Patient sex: M
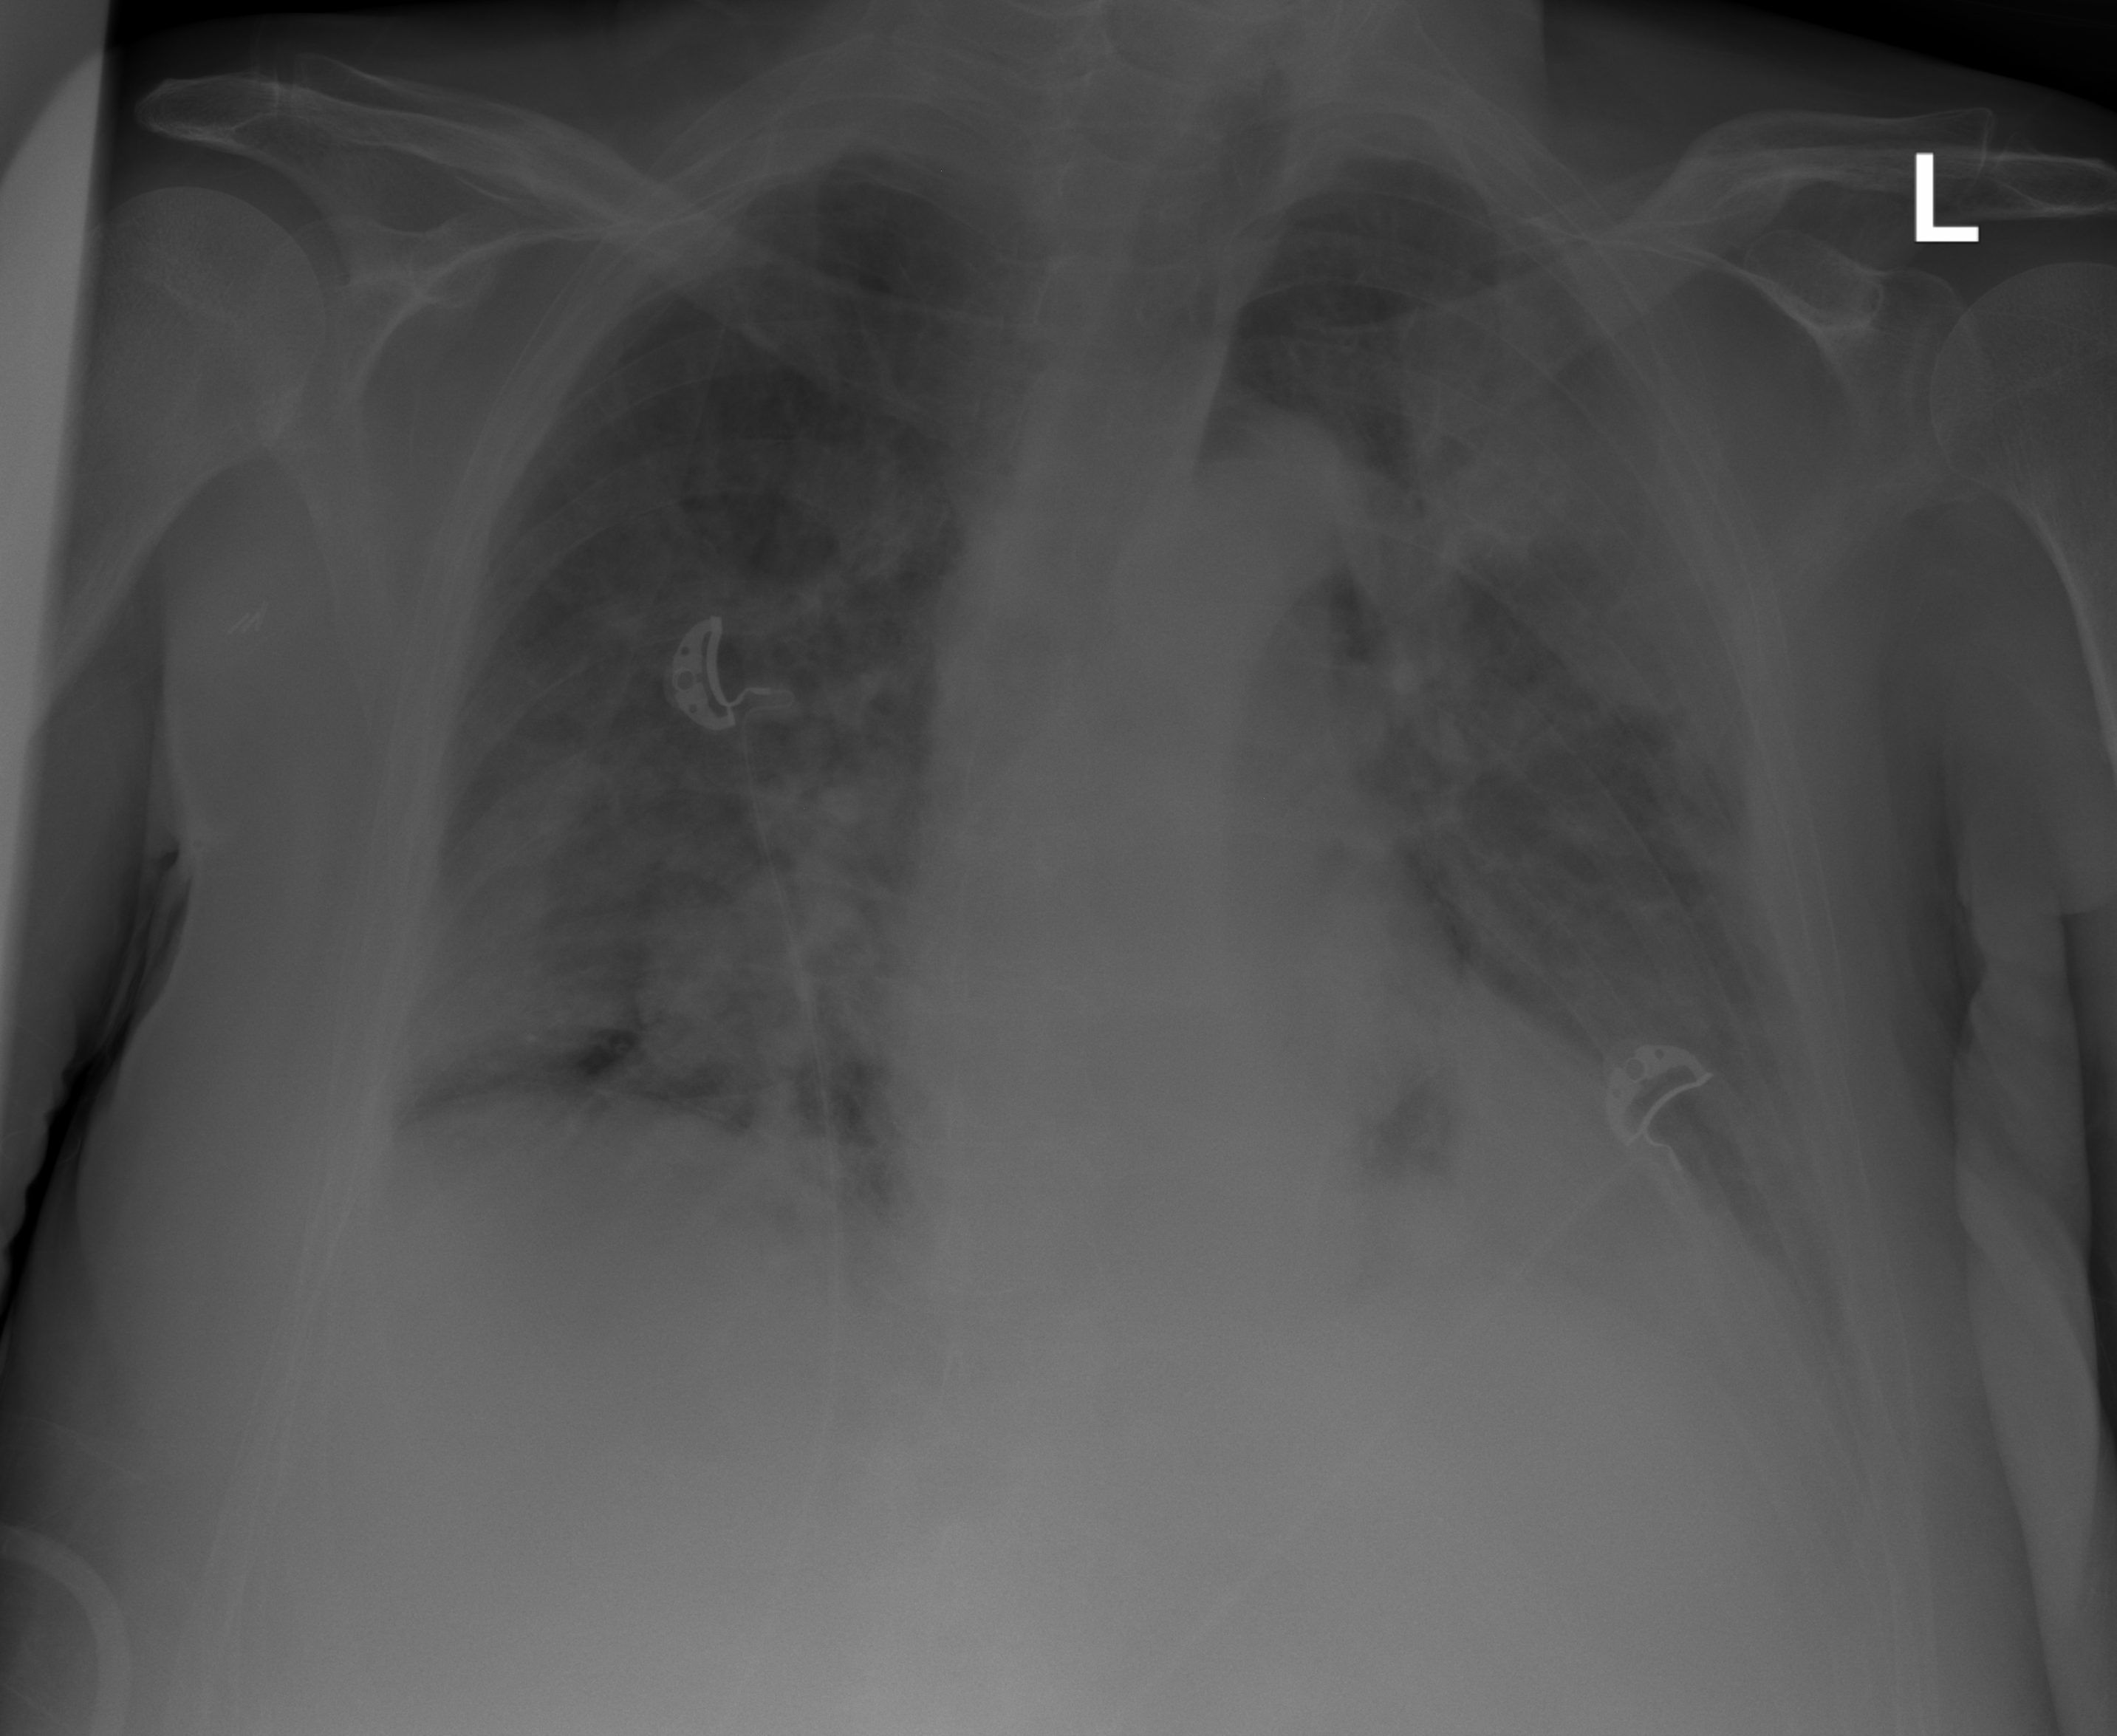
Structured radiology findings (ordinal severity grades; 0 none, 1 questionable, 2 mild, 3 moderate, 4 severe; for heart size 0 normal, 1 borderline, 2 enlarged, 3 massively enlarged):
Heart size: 2
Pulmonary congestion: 3
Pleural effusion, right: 0
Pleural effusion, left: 0
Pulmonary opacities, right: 3
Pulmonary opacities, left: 3
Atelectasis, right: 2
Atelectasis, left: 2